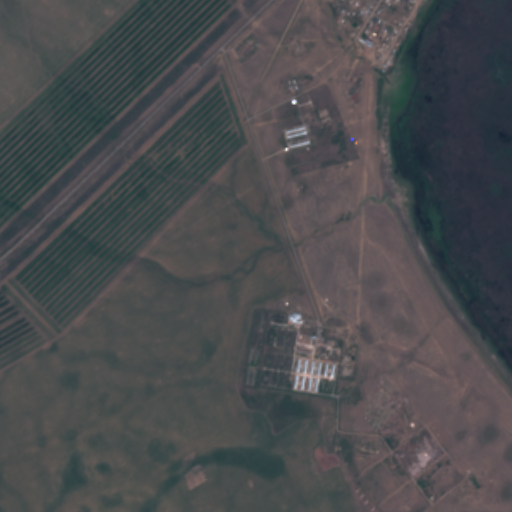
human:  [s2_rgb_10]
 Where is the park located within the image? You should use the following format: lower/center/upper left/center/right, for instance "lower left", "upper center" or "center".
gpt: The park is located in the upper center of the image.
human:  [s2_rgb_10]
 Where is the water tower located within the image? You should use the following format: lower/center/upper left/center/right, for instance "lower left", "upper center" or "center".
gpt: The water tower is located in the upper right of the image.
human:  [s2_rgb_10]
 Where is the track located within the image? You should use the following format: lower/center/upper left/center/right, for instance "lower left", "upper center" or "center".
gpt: There is no track in the image.